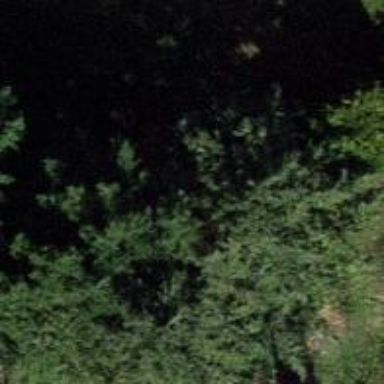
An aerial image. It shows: Evergreen tree with needle-leaved leaves.